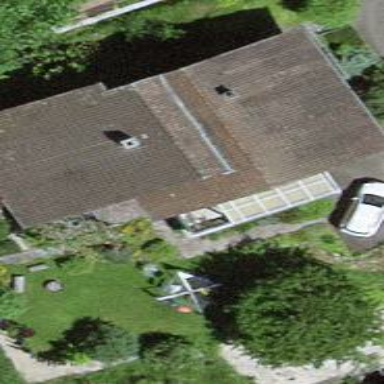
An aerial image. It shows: Detached building.